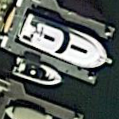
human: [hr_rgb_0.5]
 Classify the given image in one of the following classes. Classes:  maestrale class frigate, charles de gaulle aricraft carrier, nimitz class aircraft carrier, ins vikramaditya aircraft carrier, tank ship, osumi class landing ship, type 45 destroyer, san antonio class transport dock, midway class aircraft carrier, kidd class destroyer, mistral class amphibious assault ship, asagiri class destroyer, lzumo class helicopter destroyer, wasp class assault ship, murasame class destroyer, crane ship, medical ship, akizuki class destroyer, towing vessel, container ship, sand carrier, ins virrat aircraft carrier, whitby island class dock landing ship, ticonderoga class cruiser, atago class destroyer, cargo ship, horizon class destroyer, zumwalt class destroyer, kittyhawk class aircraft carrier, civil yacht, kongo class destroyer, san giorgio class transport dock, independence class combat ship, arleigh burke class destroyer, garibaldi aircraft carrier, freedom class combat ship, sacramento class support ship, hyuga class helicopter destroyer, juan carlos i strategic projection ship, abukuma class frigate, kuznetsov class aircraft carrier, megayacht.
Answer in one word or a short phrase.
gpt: Civil yacht